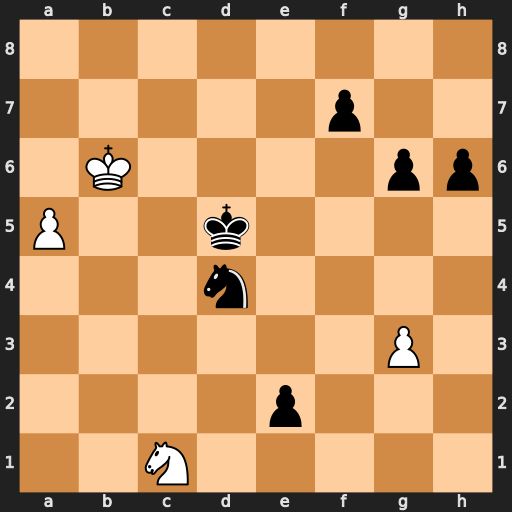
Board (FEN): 8/5p2/1K4pp/P2k4/3n4/6P1/4p3/2N5
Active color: w
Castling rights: -
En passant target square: -
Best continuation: Nxe2 Nxe2 a6